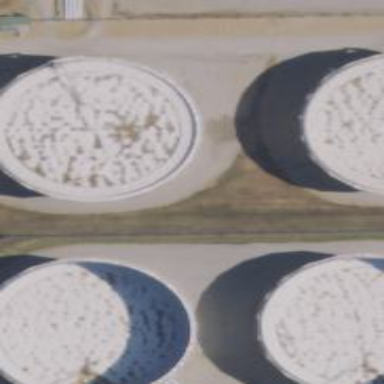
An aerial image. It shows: Storage tank which is man-made and housed in building.